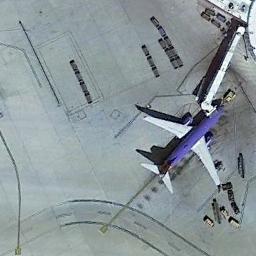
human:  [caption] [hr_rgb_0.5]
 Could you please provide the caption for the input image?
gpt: A purple fuselage plane parked at the departure gate .

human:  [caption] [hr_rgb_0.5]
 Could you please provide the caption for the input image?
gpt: A purple plane parked next to a boarding bridge while some facilities beside .

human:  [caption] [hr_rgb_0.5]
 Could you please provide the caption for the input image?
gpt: A blue fuselage plane parked beside a building inside the airport .

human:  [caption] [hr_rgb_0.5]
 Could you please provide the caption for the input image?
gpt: A blue plane is parked near the terminal .

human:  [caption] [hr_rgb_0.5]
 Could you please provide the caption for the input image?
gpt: There is an airplane in the parking lot .